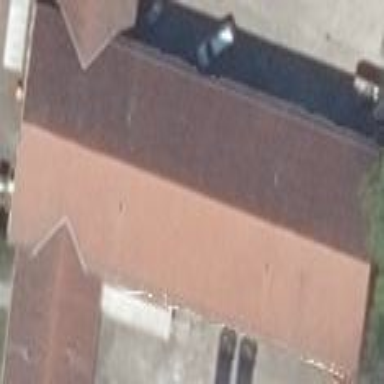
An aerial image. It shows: Office building.